Field crop: maize
Growth stage: 2
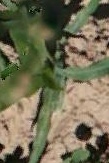
Species: maize